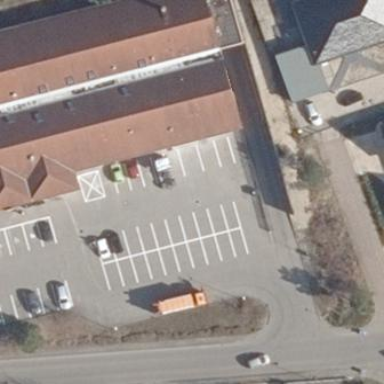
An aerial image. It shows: Retail building housing supermarket.